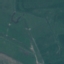
Land use / land cover class: Pasture